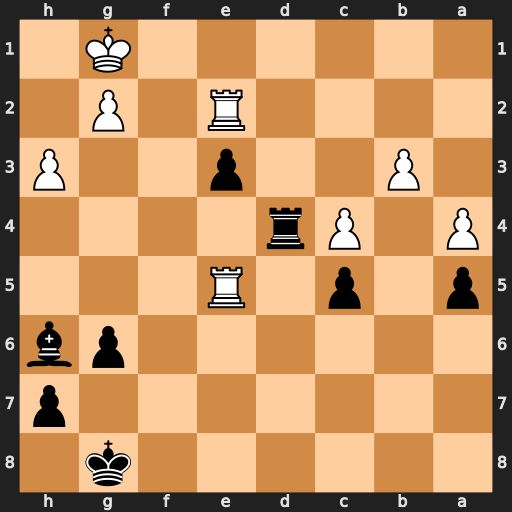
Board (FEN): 6k1/7p/6pb/p1p1R3/P1Pr4/1P2p2P/4R1P1/6K1
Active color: b
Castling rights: -
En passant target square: -
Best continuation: Rd1+ Kh2 Bf4+ g3 Bxe5